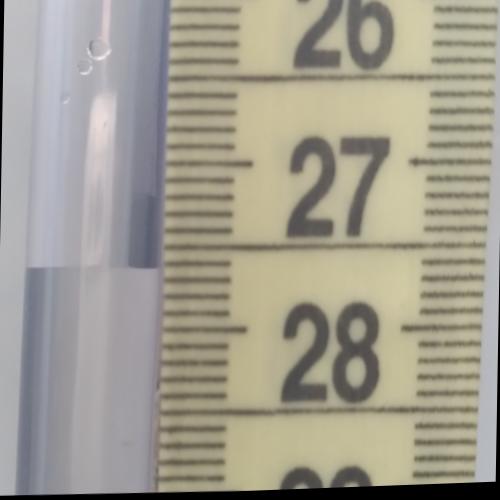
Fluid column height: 27.6 cm